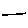
Label: line